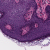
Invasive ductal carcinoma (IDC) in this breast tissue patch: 0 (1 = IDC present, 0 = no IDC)